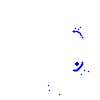
Particle: proton